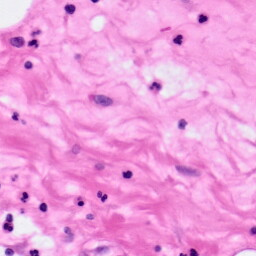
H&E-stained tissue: Pancreatic